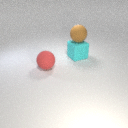
large red rubber sphere in front of large cyan rubber cube